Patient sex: F
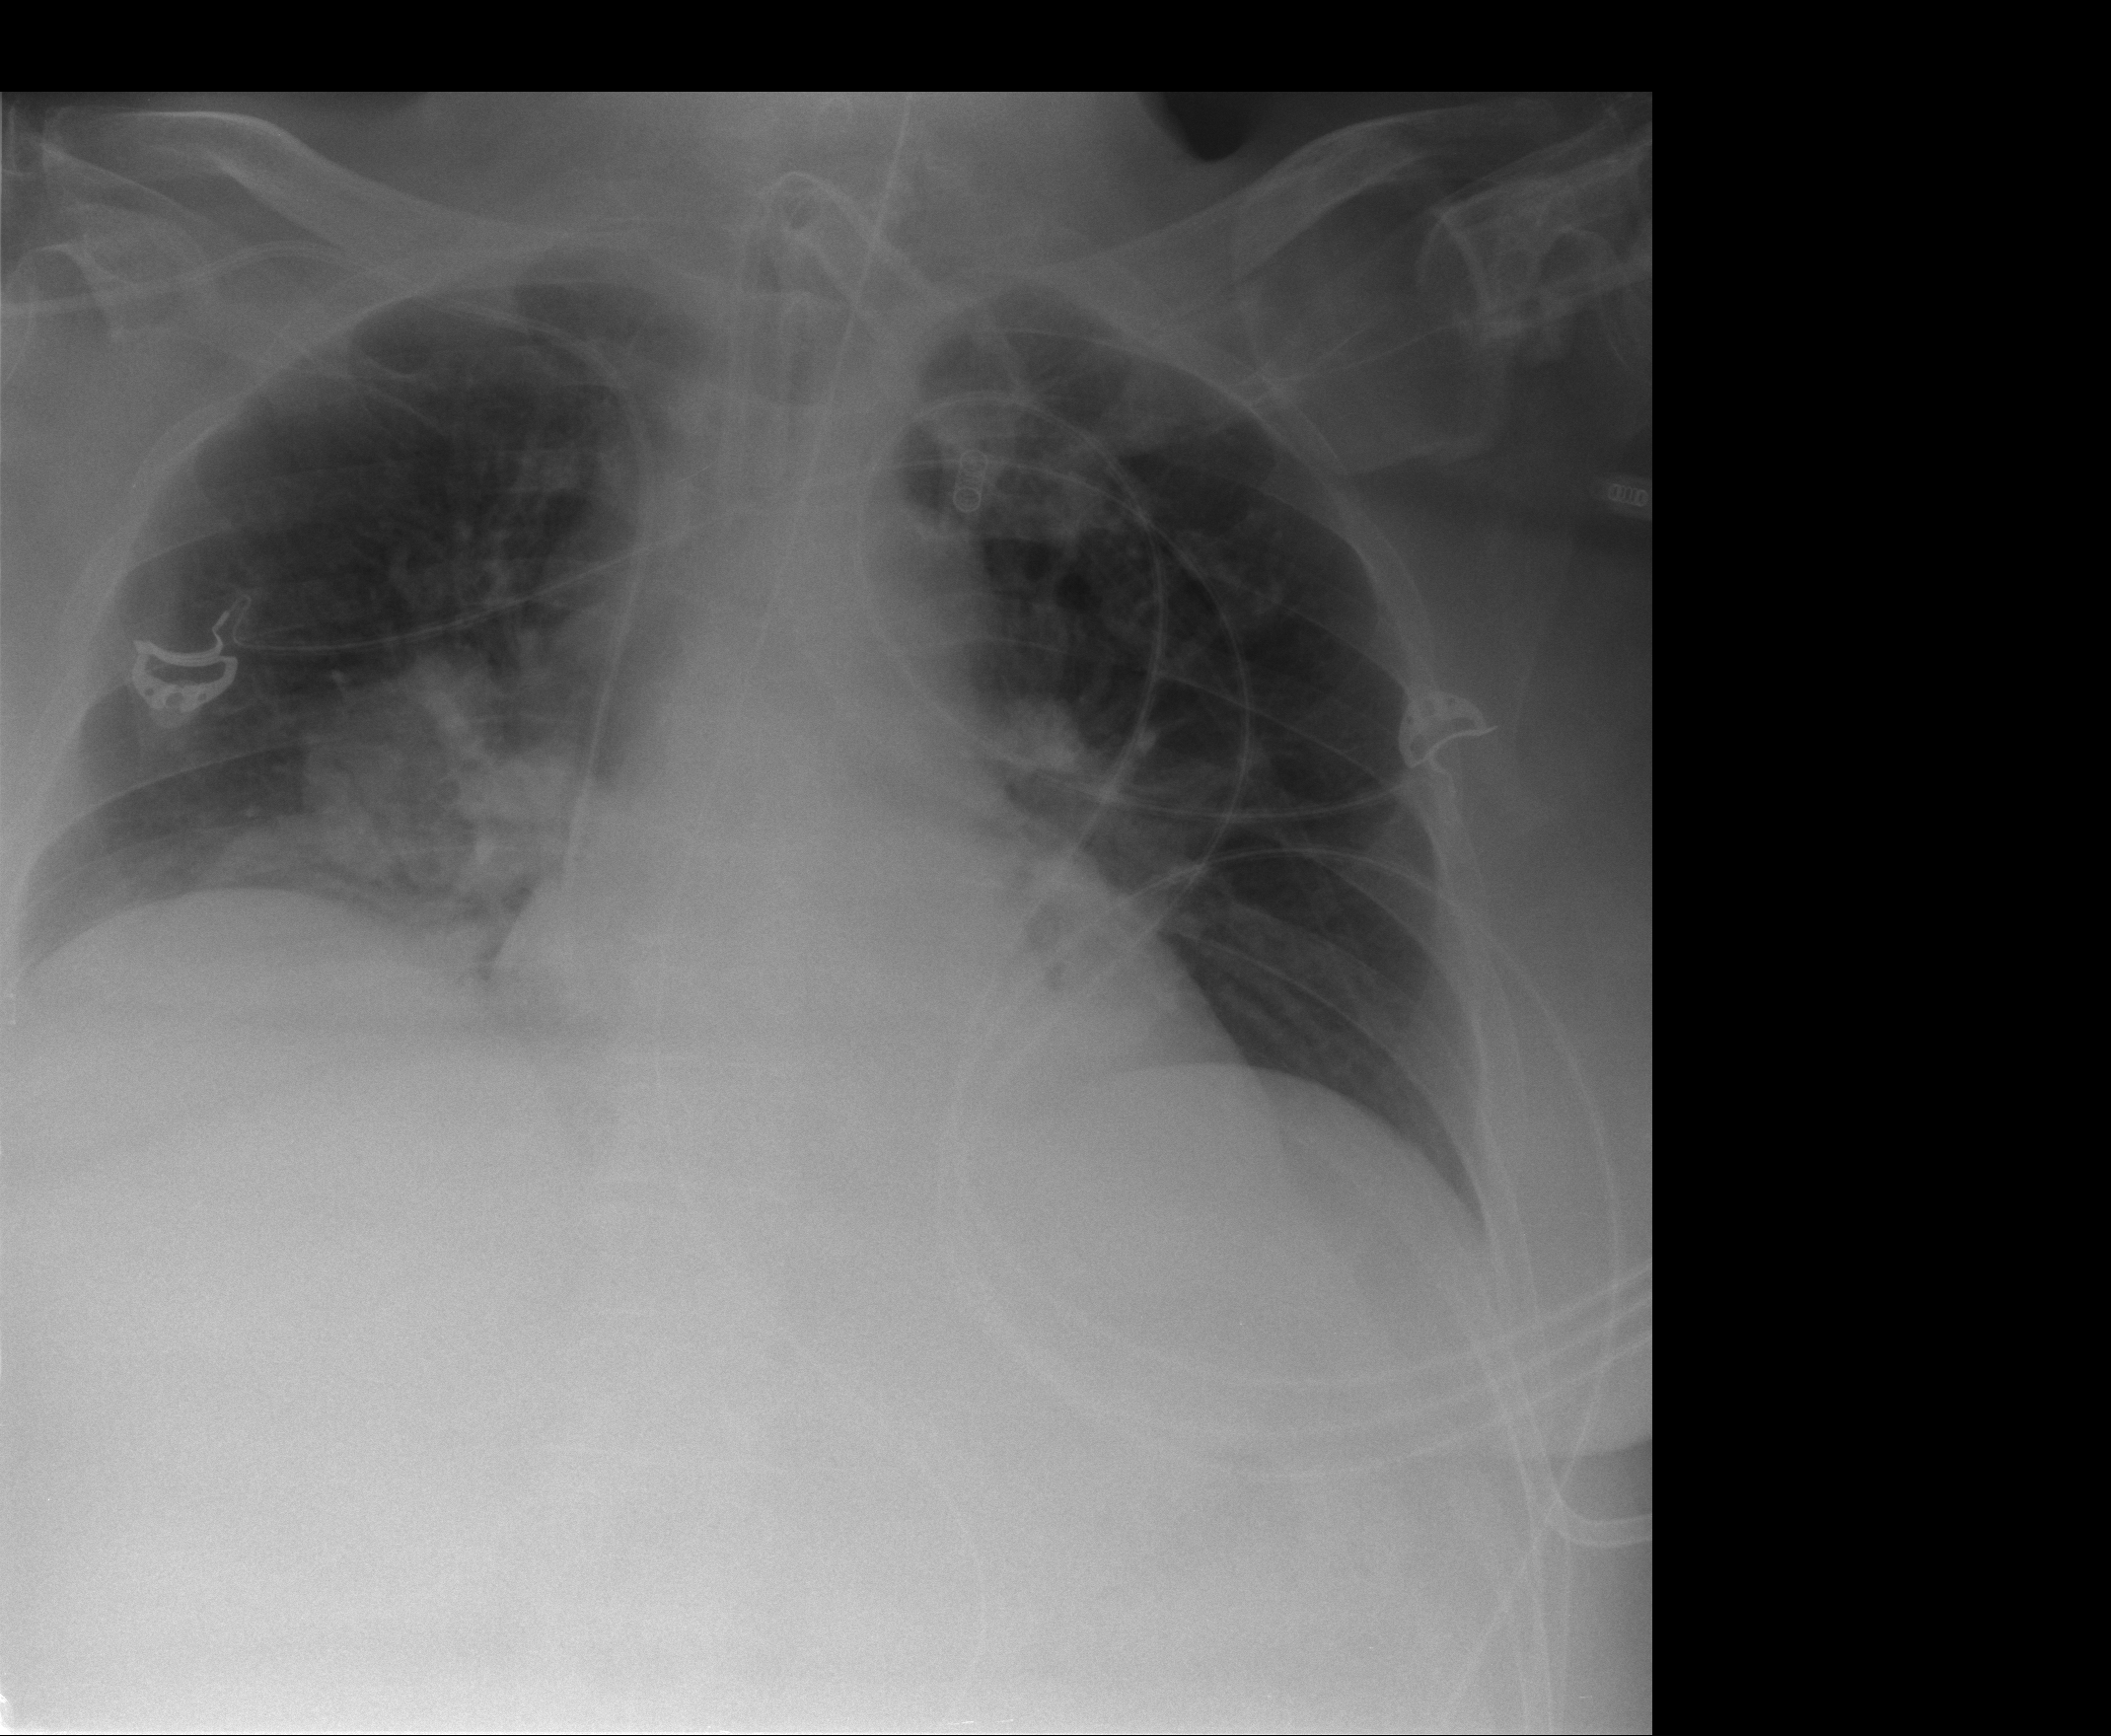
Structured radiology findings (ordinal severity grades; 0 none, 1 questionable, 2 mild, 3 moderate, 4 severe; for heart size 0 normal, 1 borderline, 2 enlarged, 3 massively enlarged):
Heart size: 1
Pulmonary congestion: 1
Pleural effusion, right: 1
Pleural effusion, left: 0
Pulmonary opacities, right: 3
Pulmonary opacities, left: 0
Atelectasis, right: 2
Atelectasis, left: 0